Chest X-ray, AP view. Patient: 55 years old, sex F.
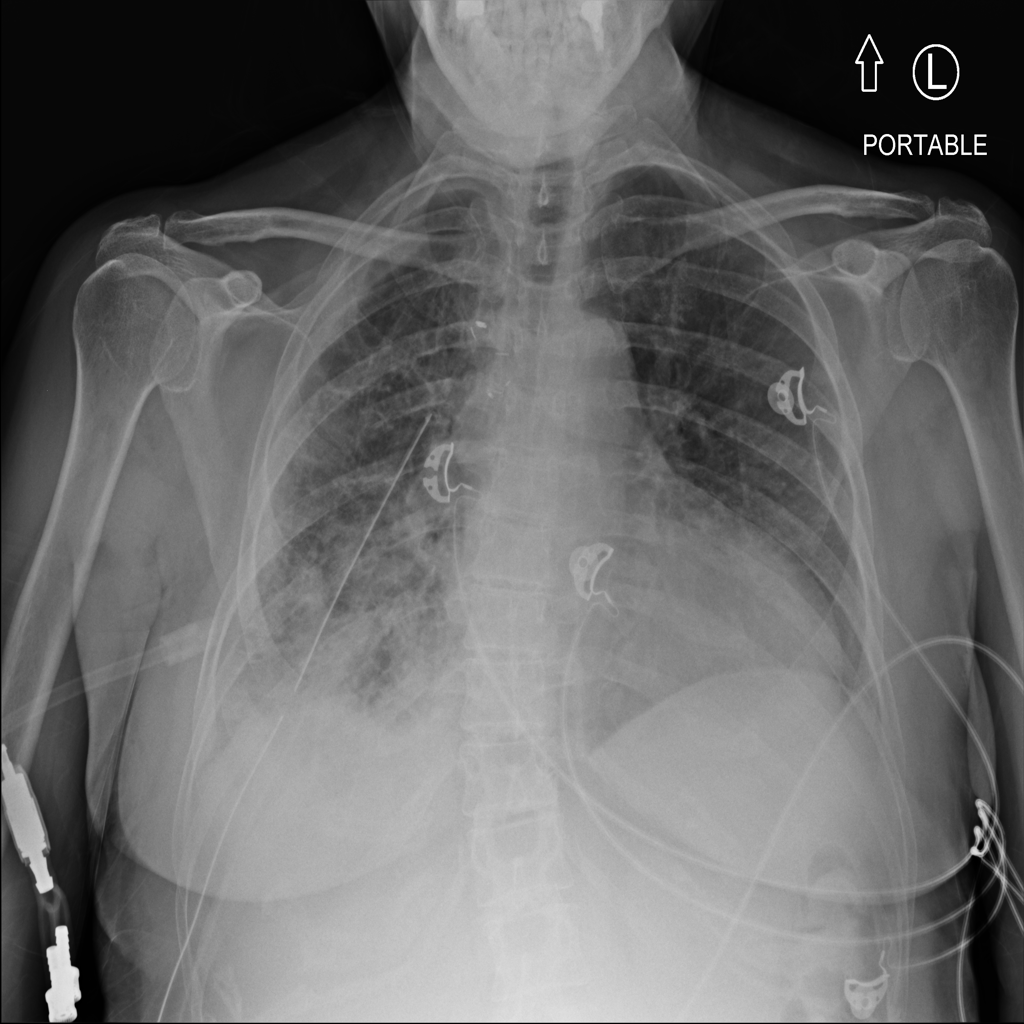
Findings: Infiltration, Pneumothorax